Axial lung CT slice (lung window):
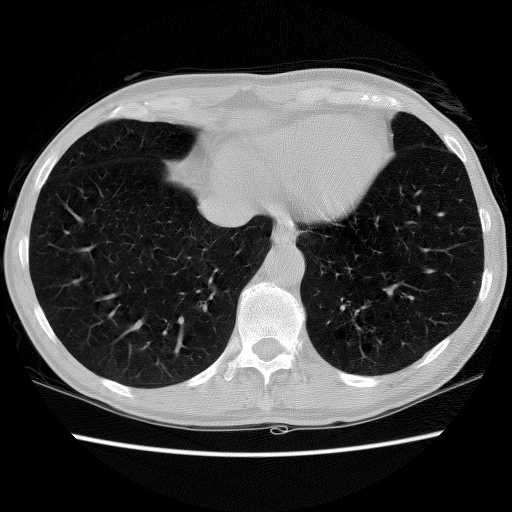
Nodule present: no